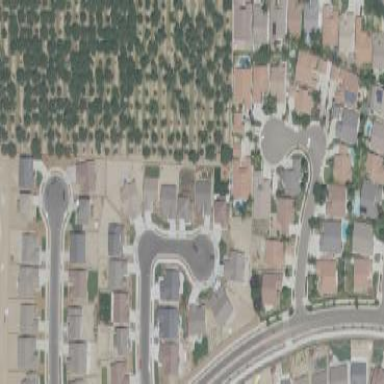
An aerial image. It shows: Residential area consisting of single-family homes.